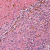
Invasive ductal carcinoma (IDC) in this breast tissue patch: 0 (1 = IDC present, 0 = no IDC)